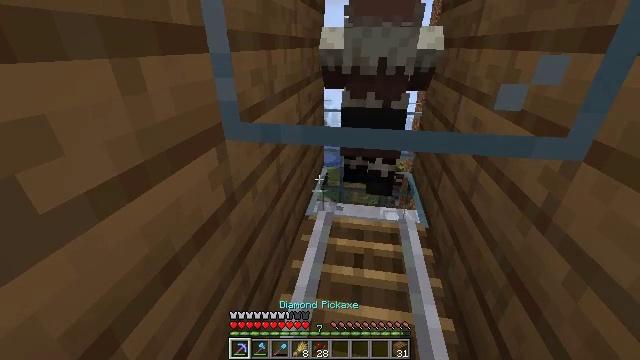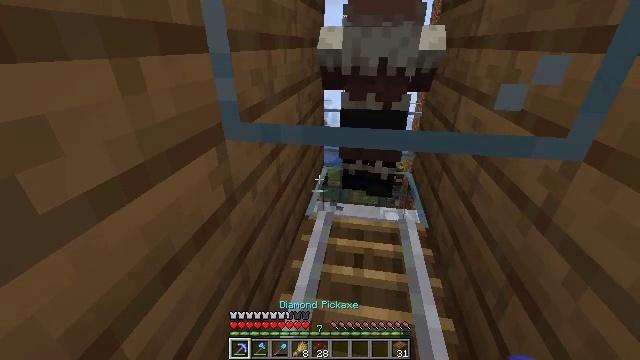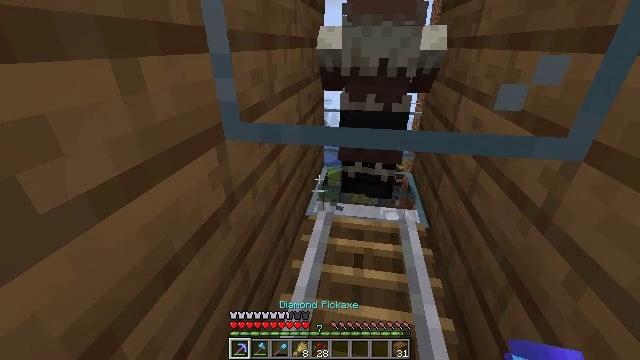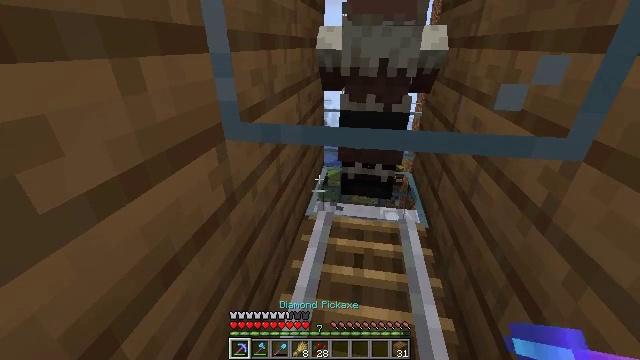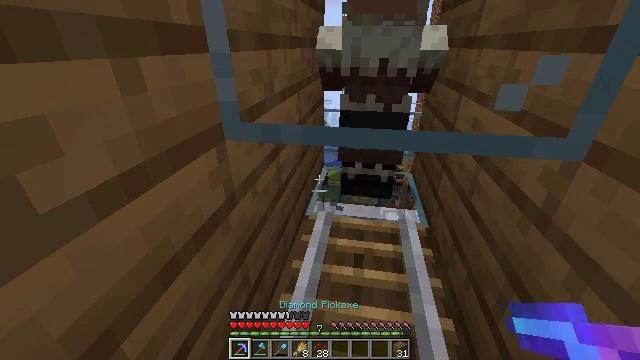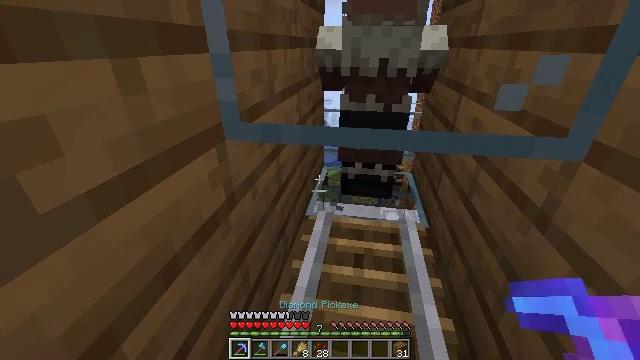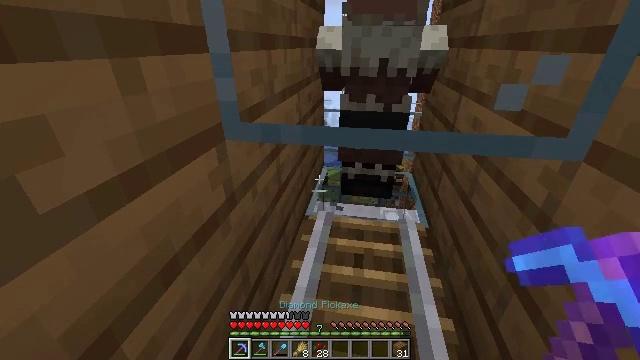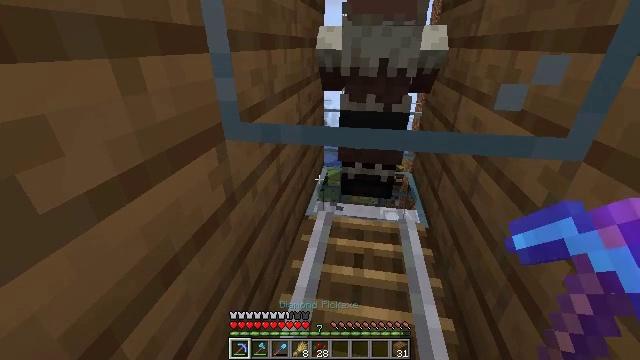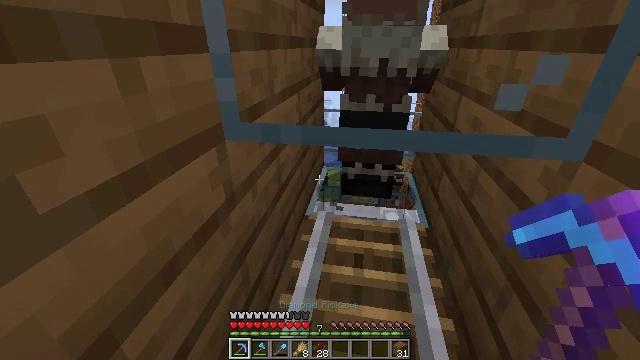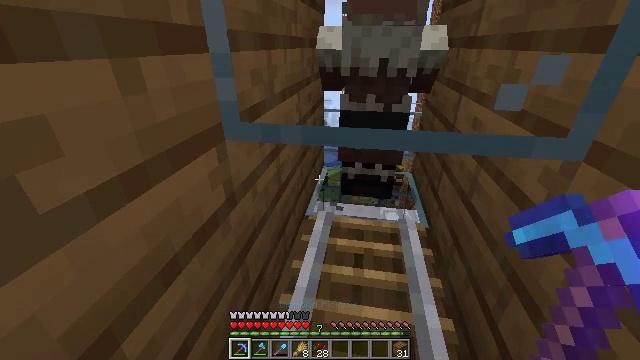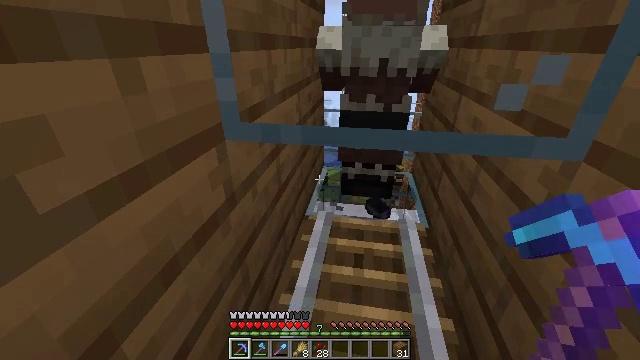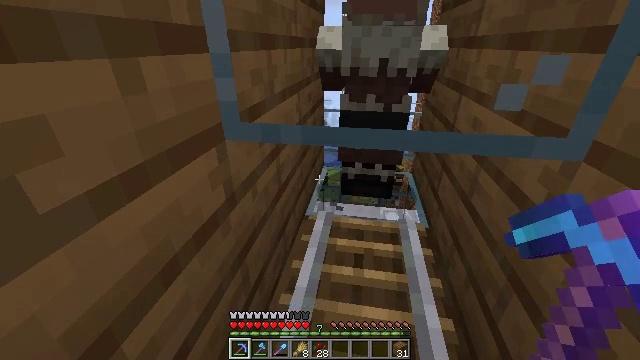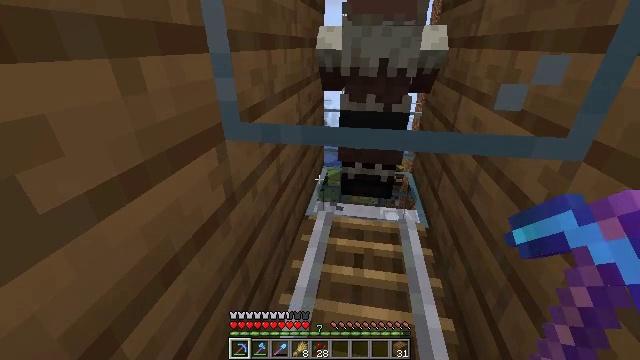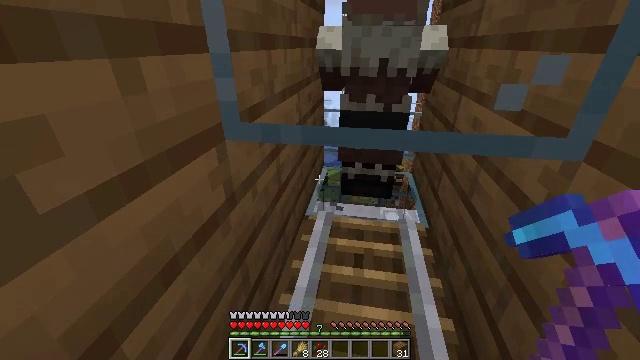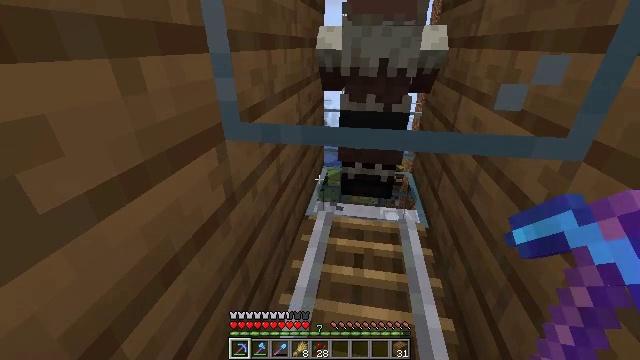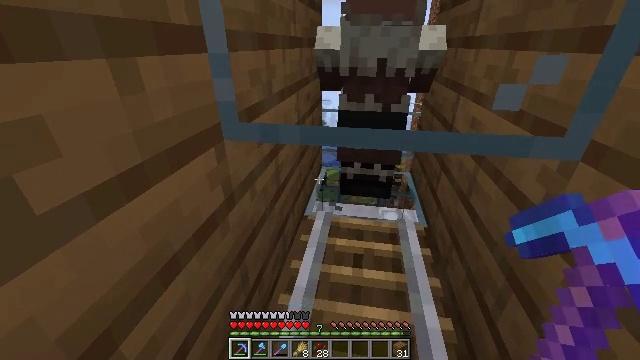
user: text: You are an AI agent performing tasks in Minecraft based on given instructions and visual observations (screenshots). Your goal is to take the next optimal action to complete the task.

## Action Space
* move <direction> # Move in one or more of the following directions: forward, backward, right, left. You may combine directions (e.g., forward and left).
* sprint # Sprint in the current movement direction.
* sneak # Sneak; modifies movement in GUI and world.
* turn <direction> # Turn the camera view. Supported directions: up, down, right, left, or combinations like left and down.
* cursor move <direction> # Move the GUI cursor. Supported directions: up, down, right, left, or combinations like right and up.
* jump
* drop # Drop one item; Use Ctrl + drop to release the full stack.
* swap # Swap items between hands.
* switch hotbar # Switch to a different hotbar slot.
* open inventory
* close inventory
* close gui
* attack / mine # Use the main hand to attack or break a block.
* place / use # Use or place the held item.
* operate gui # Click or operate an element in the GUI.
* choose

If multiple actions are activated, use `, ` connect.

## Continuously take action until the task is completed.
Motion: motion action
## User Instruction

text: Mine the glass to clear the view.
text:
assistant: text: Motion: sneak
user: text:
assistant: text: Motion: sneak
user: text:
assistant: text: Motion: sneak
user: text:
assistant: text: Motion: sneak
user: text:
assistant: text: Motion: sneak
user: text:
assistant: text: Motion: sneak
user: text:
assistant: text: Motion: sneak
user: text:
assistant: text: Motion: sneak
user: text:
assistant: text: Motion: sneak
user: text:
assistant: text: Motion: sneak
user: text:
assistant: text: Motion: sneak
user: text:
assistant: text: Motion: sneak
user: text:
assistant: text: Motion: sneak
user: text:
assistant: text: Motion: sneak
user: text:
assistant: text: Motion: sneak
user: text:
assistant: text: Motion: sneak
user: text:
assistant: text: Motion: sneak, turn right and up
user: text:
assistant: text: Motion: sneak, turn right and up
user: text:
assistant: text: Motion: sneak, turn right and up
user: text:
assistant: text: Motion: sneak, turn up
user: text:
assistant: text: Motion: sneak, turn left and up
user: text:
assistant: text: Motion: sneak
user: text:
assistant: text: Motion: sneak
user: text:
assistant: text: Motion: sneak
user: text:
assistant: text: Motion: sneak
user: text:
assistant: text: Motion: sneak
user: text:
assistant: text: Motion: sneak
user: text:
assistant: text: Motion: sneak
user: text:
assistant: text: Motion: sneak
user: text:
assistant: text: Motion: sneak